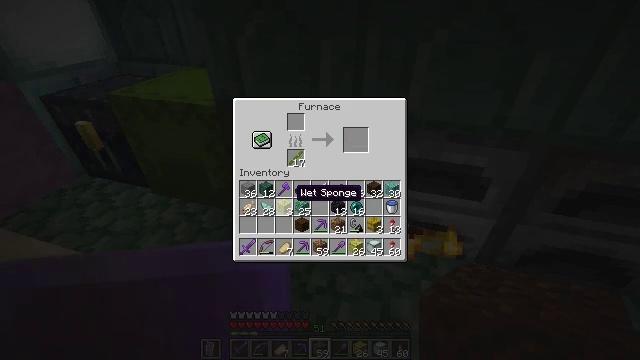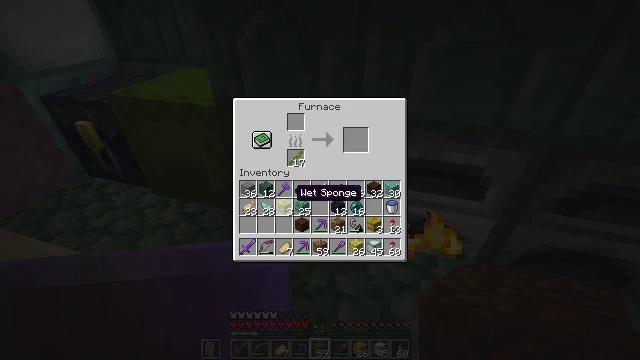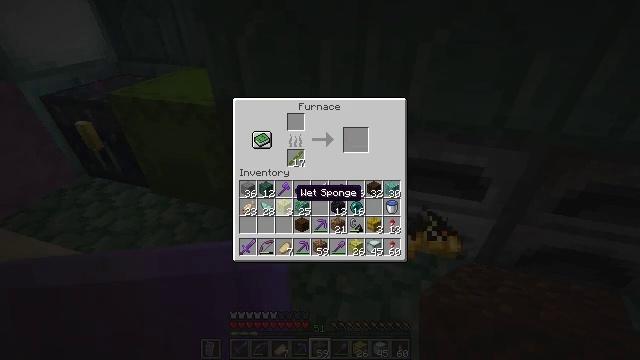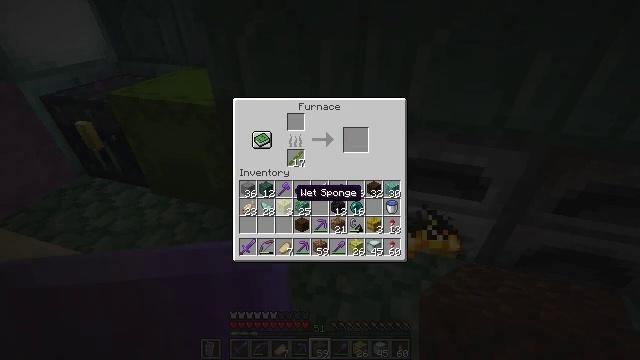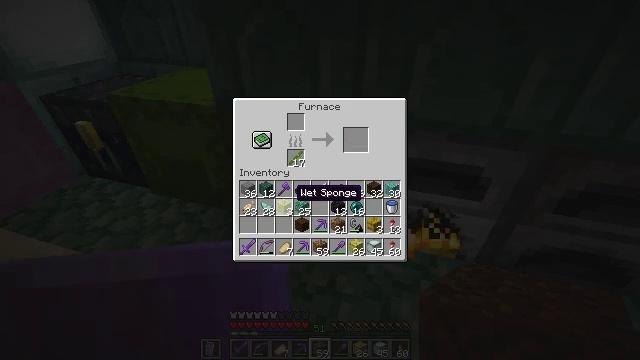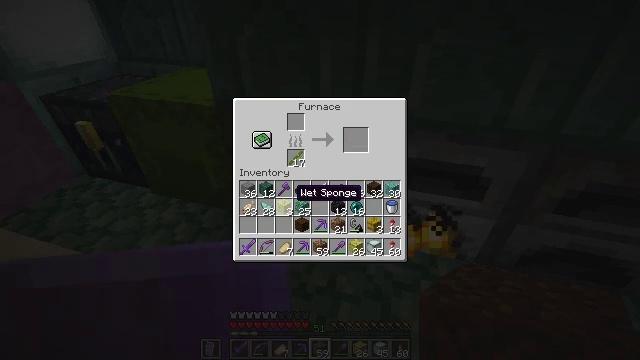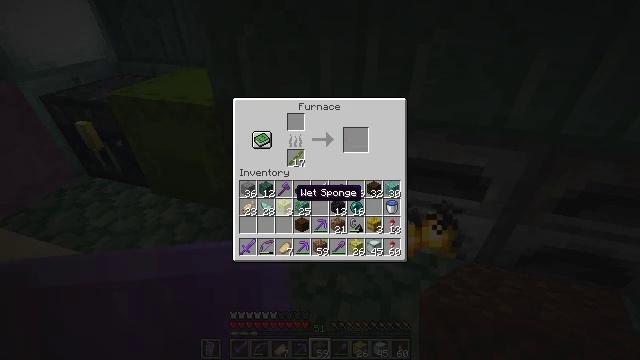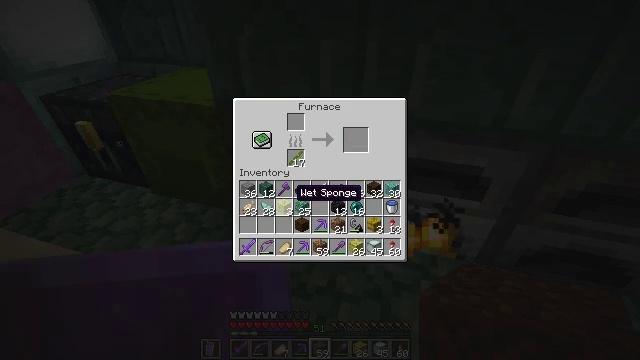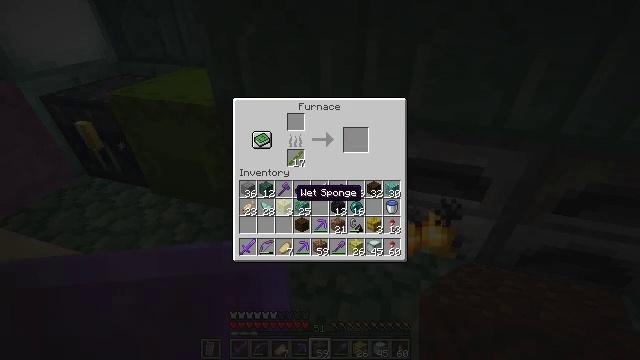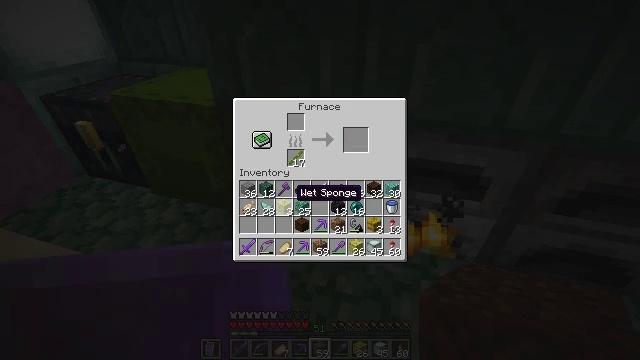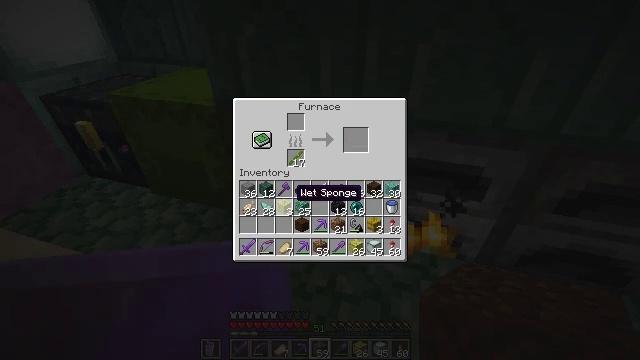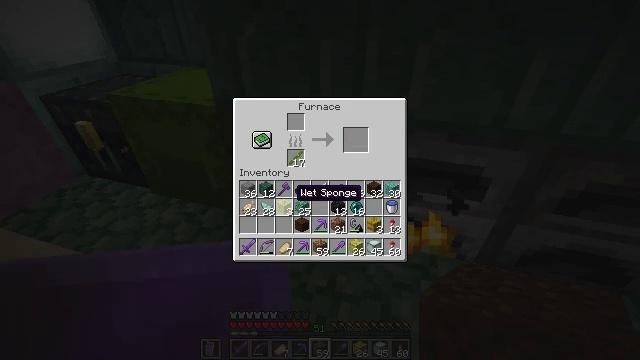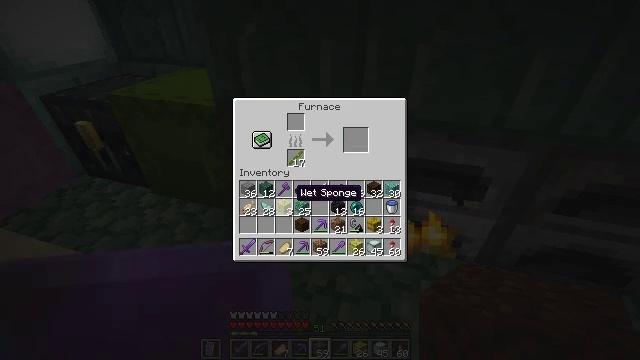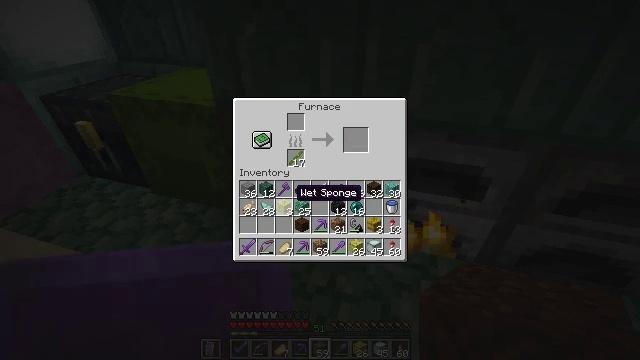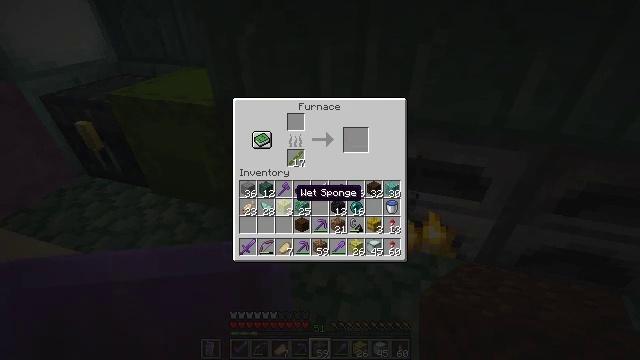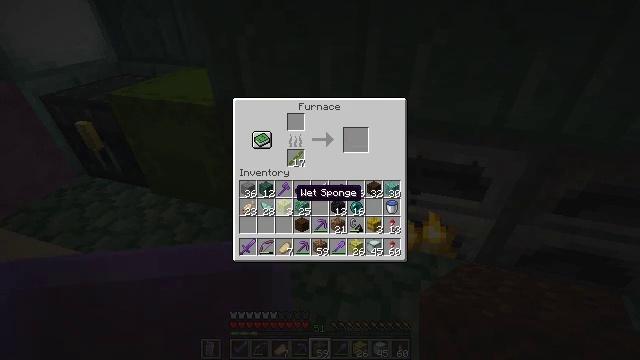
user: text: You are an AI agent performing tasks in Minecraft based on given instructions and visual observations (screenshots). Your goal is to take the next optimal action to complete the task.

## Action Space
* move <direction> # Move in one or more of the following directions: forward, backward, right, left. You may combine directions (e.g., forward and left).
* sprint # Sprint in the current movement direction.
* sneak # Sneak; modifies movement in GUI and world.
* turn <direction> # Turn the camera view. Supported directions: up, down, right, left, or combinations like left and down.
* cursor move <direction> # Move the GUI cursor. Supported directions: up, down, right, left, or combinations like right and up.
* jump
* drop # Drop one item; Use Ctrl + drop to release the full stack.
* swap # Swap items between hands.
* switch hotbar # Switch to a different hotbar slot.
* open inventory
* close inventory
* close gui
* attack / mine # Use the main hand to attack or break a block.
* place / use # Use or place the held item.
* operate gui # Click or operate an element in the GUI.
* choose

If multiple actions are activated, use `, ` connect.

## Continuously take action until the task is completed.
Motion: motion action
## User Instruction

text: craft item sponge
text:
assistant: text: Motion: sneak
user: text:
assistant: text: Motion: sneak
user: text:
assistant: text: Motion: sneak
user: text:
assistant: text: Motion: sneak
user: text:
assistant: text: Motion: sneak
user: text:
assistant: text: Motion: sneak
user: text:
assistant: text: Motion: no_op
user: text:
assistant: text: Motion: no_op
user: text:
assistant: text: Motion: no_op
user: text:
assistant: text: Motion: no_op
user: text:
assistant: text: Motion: no_op
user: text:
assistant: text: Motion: no_op
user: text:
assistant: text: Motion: no_op
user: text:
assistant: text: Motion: no_op
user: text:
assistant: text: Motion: no_op
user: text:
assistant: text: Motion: no_op
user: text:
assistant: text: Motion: no_op
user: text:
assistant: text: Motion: no_op
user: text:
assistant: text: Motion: no_op
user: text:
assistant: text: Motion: no_op
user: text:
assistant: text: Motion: no_op
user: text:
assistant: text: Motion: no_op
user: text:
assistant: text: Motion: no_op
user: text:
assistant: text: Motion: no_op
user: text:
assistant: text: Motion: no_op
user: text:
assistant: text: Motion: no_op
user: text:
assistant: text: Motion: no_op
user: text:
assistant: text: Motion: no_op
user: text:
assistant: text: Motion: no_op
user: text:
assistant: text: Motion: no_op